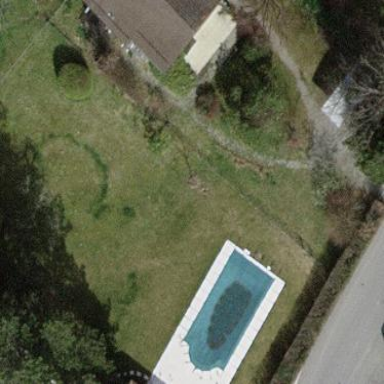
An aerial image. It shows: Garden surrounded by fence.